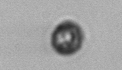
Label: Dinophyceae